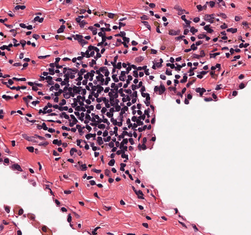
Tumor epithelial tissue: no
Tumor-associated stroma tissue: yes
Normal tissue: no